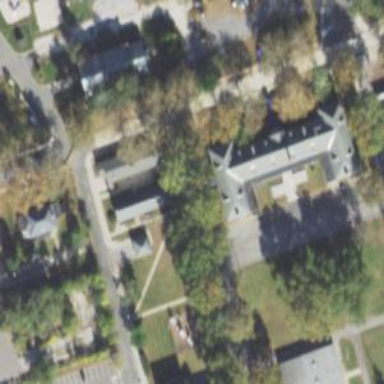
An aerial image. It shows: College building.